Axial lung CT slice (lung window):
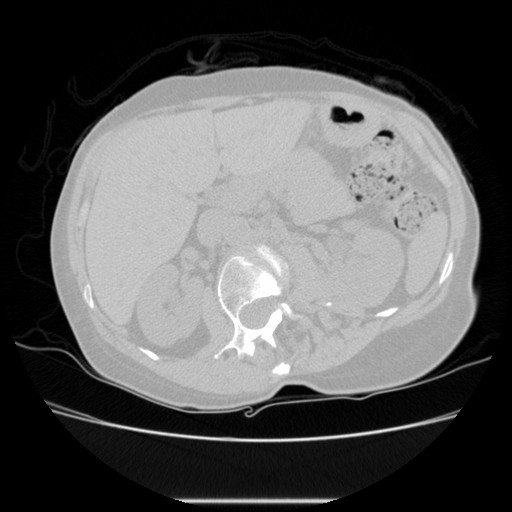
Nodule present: no